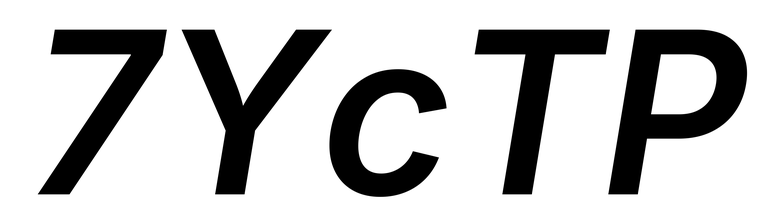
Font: Inter-Italic_SemiBold_Italic